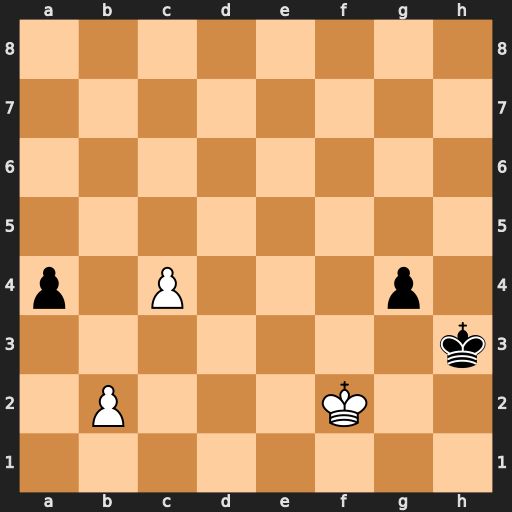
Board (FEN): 8/8/8/8/p1P3p1/7k/1P3K2/8
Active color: w
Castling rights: -
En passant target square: -
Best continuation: Kg1 g3 c5 Kg4 c6 Kf5 c7